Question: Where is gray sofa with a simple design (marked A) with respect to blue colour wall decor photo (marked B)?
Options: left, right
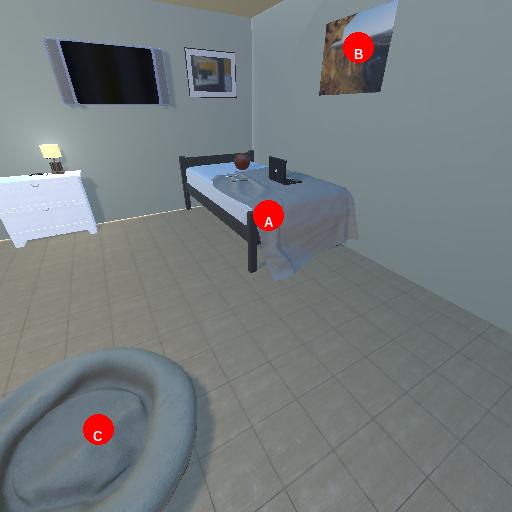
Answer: left